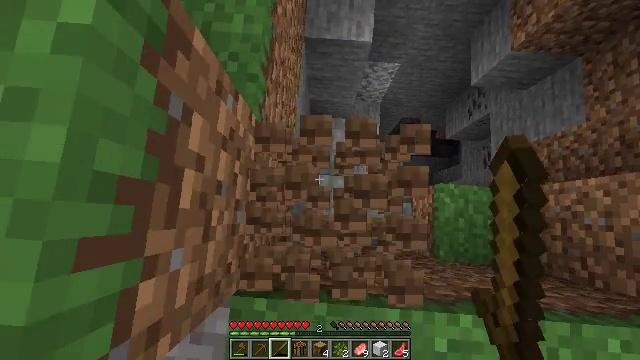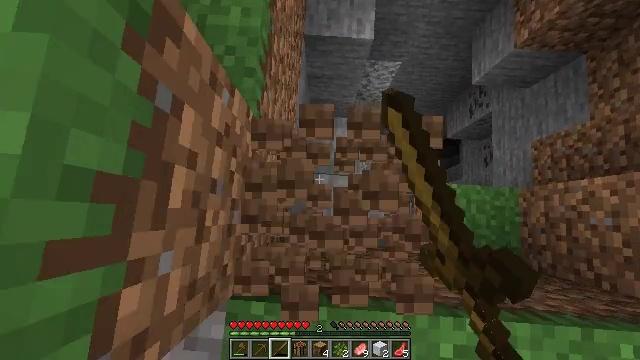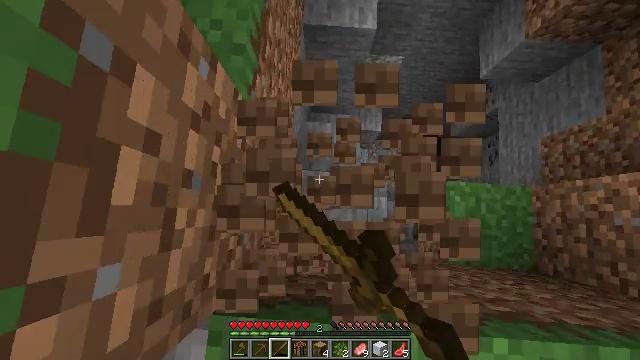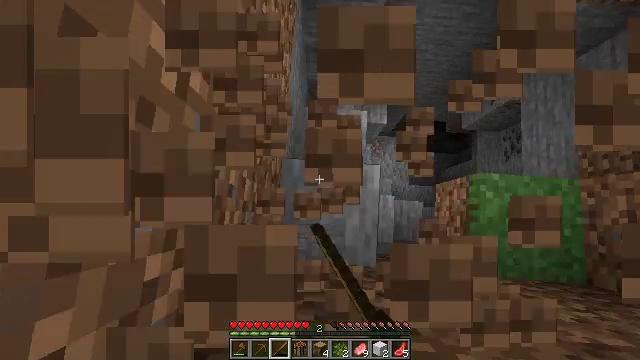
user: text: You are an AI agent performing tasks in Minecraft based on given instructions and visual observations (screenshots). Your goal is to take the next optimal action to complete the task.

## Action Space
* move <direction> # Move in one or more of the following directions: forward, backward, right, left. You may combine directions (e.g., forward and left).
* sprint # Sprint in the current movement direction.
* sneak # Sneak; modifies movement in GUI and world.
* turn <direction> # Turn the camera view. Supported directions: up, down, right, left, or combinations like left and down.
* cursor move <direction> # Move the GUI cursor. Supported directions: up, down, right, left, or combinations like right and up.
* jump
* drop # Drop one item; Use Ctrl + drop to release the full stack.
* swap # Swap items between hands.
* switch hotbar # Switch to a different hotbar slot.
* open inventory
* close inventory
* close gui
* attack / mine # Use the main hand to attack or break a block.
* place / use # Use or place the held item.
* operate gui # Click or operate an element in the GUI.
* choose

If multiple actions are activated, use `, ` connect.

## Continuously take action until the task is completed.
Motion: motion action
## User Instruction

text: Harvest grass block to clear the area.
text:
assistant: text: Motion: attack / mine
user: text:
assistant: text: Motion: attack / mine
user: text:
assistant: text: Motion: attack / mine
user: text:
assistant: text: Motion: attack / mine